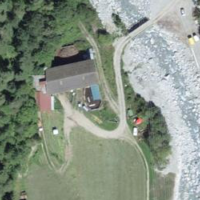
EUNIS habitat code: 24
Species observed at this site:
Episyrphus balteatus
Corizus hyoscyami
Stauroderus scalaris
Alcis repandata
Lymantria monacha
Chiasmia clathrata
Idaea rusticata
Polistes dominula
Rutpela maculata
Euchalcia variabilis
Pyrausta aurata
Pseudochorthippus parallelus
Chorthippus brunneus
Scotopteryx chenopodiata
Idaea aversata